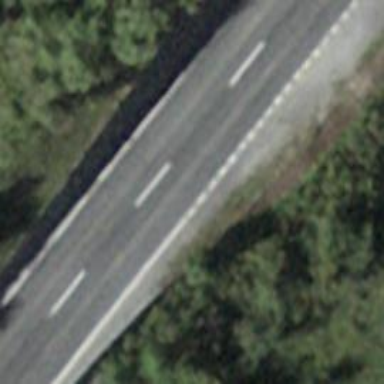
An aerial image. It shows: Primary highway bridge with asphalt surface.